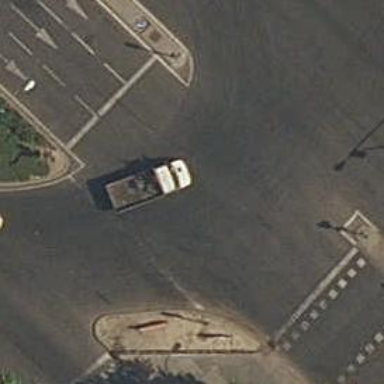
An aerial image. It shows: Road with traffic signals.